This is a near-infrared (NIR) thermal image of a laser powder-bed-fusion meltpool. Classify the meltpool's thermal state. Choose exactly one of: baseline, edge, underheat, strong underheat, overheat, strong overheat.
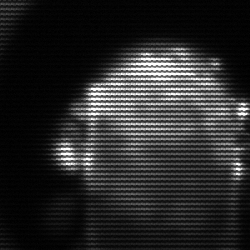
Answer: baseline